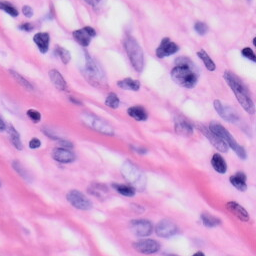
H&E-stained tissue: Skin